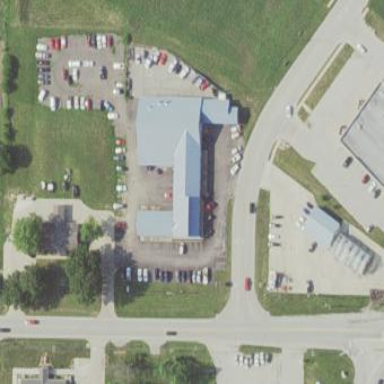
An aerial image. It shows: Commercial building.